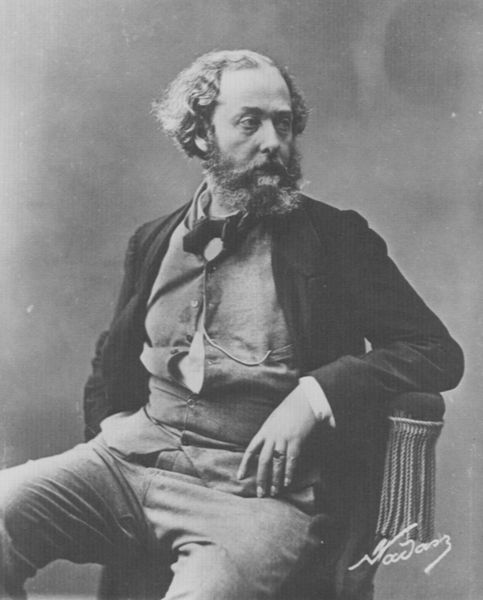
Titel: Célestin Nanteuil (1813-1873), Maler und Lithograph
Künstler: Atelier Nadar
Institution: unbekannt
Schlagwörter: dunkel, hand, kopf, körper, mann, schatten, umhang, weiß, impressionismus, sitzen, brust, ellbogen, finger, frankreich, frisur, grau, haar, hell, hintergrund, licht, mund, nase, ohr, paris, schmuck, schwarz, stirn, stuhl, säule, blick, rock, schleife, alt, anzug, bart, blond, hemd, hose, jacke, schnurrbart, wand, arm, arme, augen, falten, geschichte, gesicht, kragen, mensch, vollbart, bildnis, blicken, hals, herr, hände, portrait, porträt, schauen, signatur, auge, fransen, haare, mantel, pose, reich, sessel, sitzend, stoff, stoffe, person, augenbrauen, england, gebeugt, kinn, knopf, locken, ohren, schulter, schultern, beine, deutschland, bein, seitlich, wangen, armlehne, lehne, hosen, kette, amerika, schemel, falte, dichter, glatze, mimik, uhr, bauch, wange, augenbraue, ellenbogen, knöpfe, dreiviertelprofil, fliege, hemdkragen, revers, selbstporträt, weste, ring, foto, fotografie, photographie, offen, lehnstuhl, geld, hocken, schwarz-weiß, politik, tasche, gesciht, halbglatze, photo, entspannt, uhrkette, beugen, halbprofil, aufgestützt, hosentasche, locker, taschenuhr, anlehnen, aufnahme, quasten, auf, knop, hosenfalten, nadar, montage, aufgeknöpft, atelieraufnahme, darwin, elle, bildmontage, debussy, fotomontage, gilet, 19. jahrhundert, 20.jahrhundert, novotny, #offen